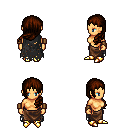
a pixel art fantasy rpg character, female body template, human, tanned skin, black tattered cape, robe skirt, brown left-swept hairstyle, leather bracers, gold boots, four views (front, back, left, right), 2x2 character sprite sheet, small pixel art, hard edges, no anti-aliasing